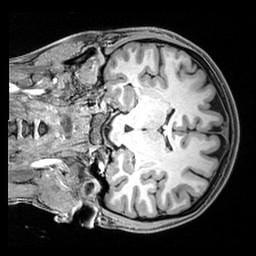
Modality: T1w
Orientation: coronal
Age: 25
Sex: female
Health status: healthy
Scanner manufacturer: siemens
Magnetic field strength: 3 T
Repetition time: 2.4 s
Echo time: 0.00217 s